Question: I want to get the count summary for each category in R Studio.
Here's a reproducible example:
'''
column_1 <- c("A","A","A","A","B","B","C","C","C","C","C","D","D","D")
column_2 <- c("YES","NO","YES","YES","YES","NO","YES","YES","YES","NO","YES","YES","YES","NO")
df <- data.frame(column_1,column_2)
'''
I want the result to be like this: count the number of "YES" and "NO" for each category A B C D. Please see below picture:

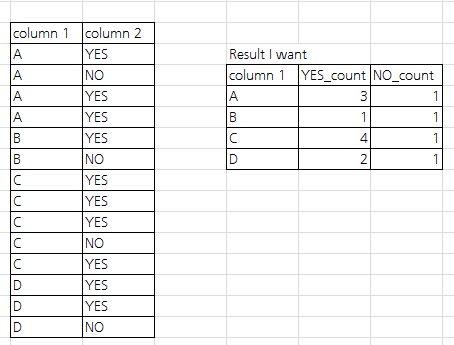
Answer: We can use 'dcast'
'''
library(reshape2)
dcast(df, column_1 ~ paste0(column_2, "_count"), length)
'''